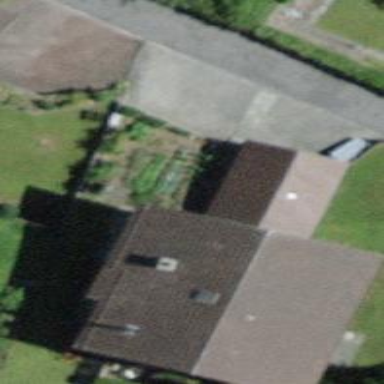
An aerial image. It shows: Garage.